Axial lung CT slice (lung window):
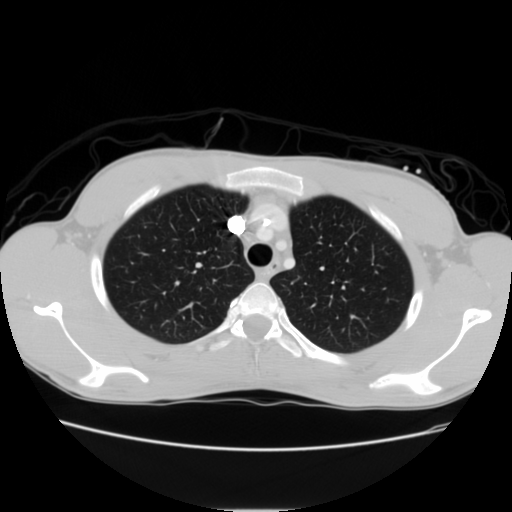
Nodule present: no